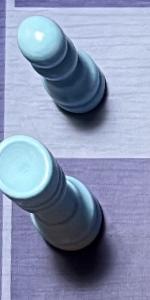
Label: Rook_White